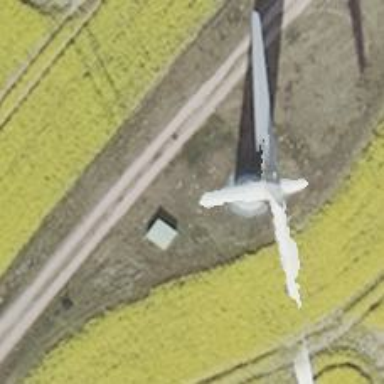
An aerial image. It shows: Wind generator using wind turbines of horizontal axis.